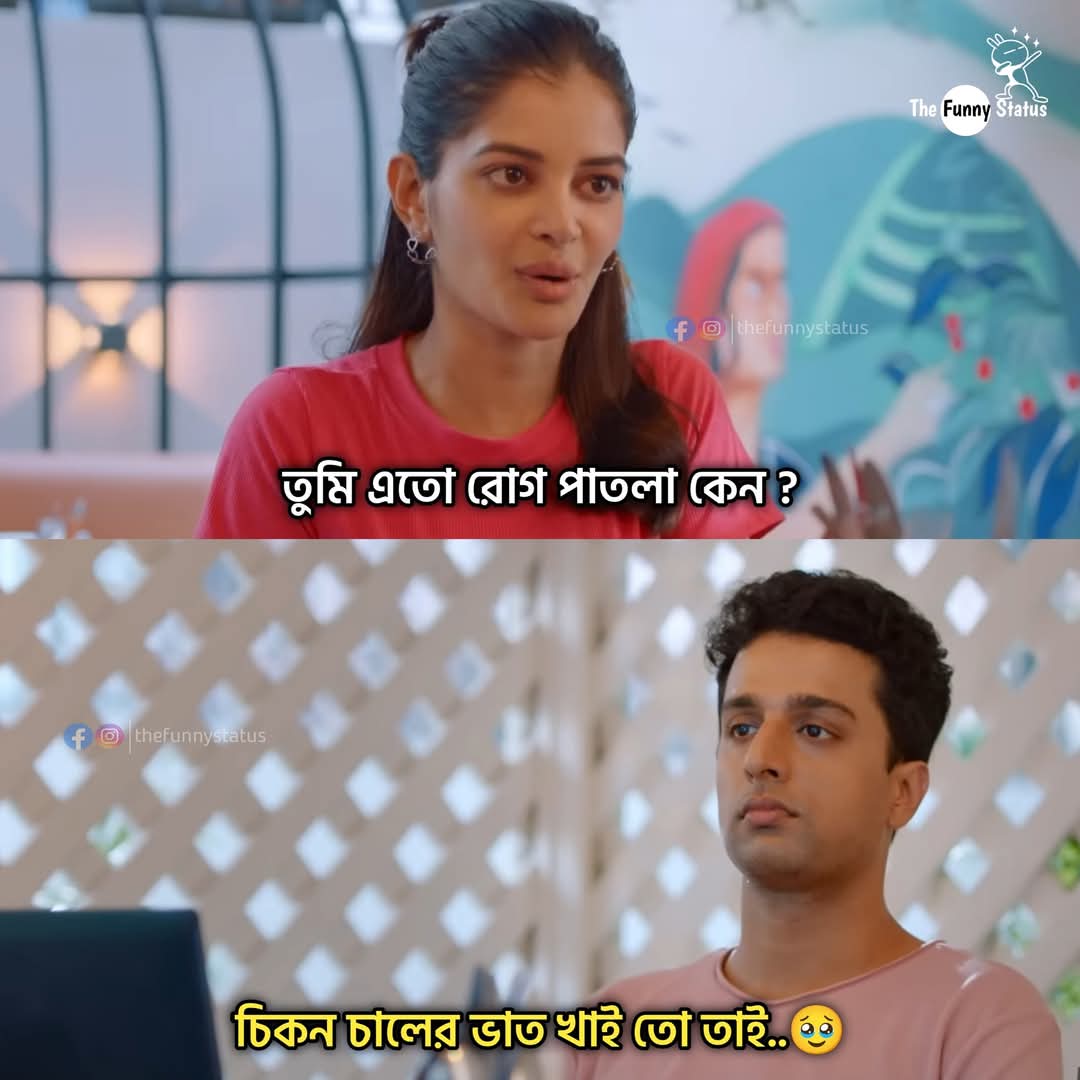
Text: তুমি এতো রোগ পাতলা কেন?
চিকন চালের ভাত খাই তো তাই..
Label: Non Hate